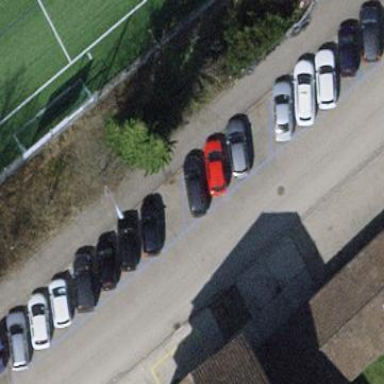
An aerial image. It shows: Street-side parking area.